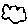
Label: cloud